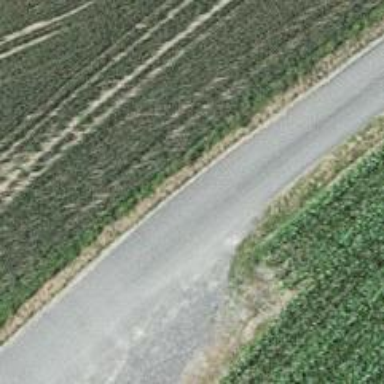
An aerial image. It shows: Unclassified road with smooth asphalt surface. The road has high-quality grade 1 tracktype.